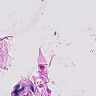
Metastatic tissue present: no